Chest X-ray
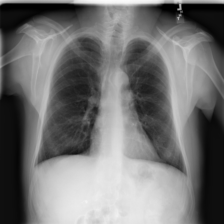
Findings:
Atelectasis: negative
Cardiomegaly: negative
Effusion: negative
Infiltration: negative
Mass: negative
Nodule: negative
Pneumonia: negative
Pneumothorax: negative
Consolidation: negative
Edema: negative
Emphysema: negative
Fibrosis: negative
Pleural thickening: negative
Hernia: negative